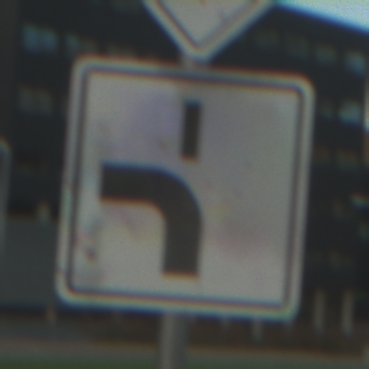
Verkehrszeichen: VerlaufVorfahrtsstrasse5
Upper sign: Vorfahrtsstrasse
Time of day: MorningAfternoon
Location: Outdoor (Urban)
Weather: PartlyCloudy
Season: NotSpecified
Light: Natural